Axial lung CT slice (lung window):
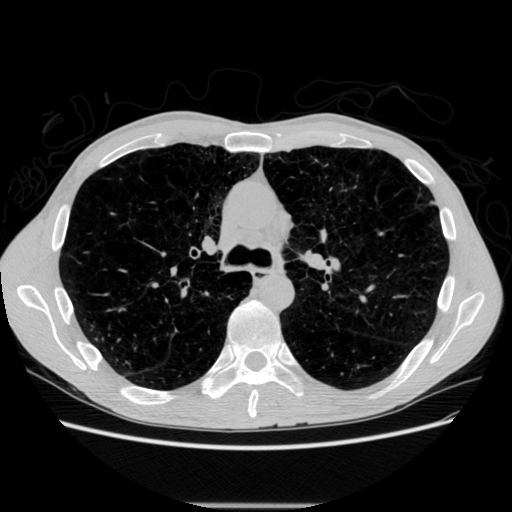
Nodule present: no